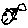
Label: fish